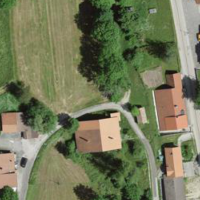
EUNIS habitat code: 55
Species observed at this site:
Chelidonium majus
Heracleum sphondylium
Plantago major